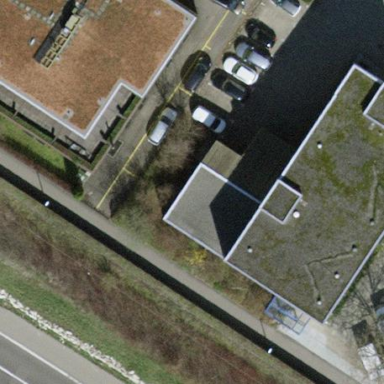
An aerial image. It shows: Industrial building.